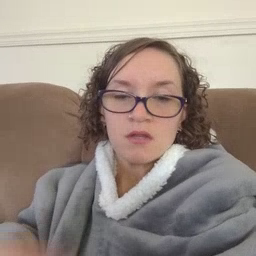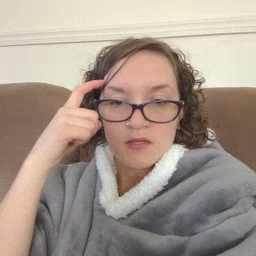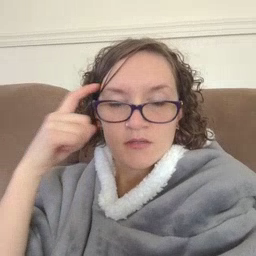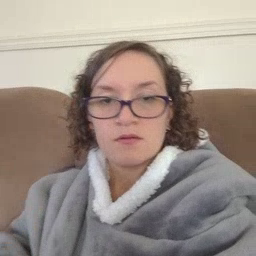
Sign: think